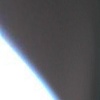
Label: space